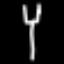
Label: fork